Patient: sex M, age 36
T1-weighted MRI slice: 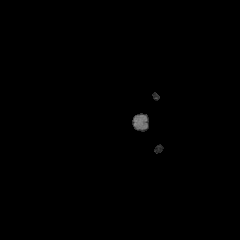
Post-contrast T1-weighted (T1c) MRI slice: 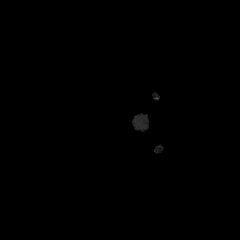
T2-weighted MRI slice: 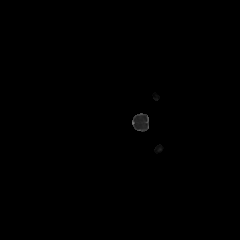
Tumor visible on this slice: no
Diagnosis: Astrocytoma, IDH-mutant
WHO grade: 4